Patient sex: F
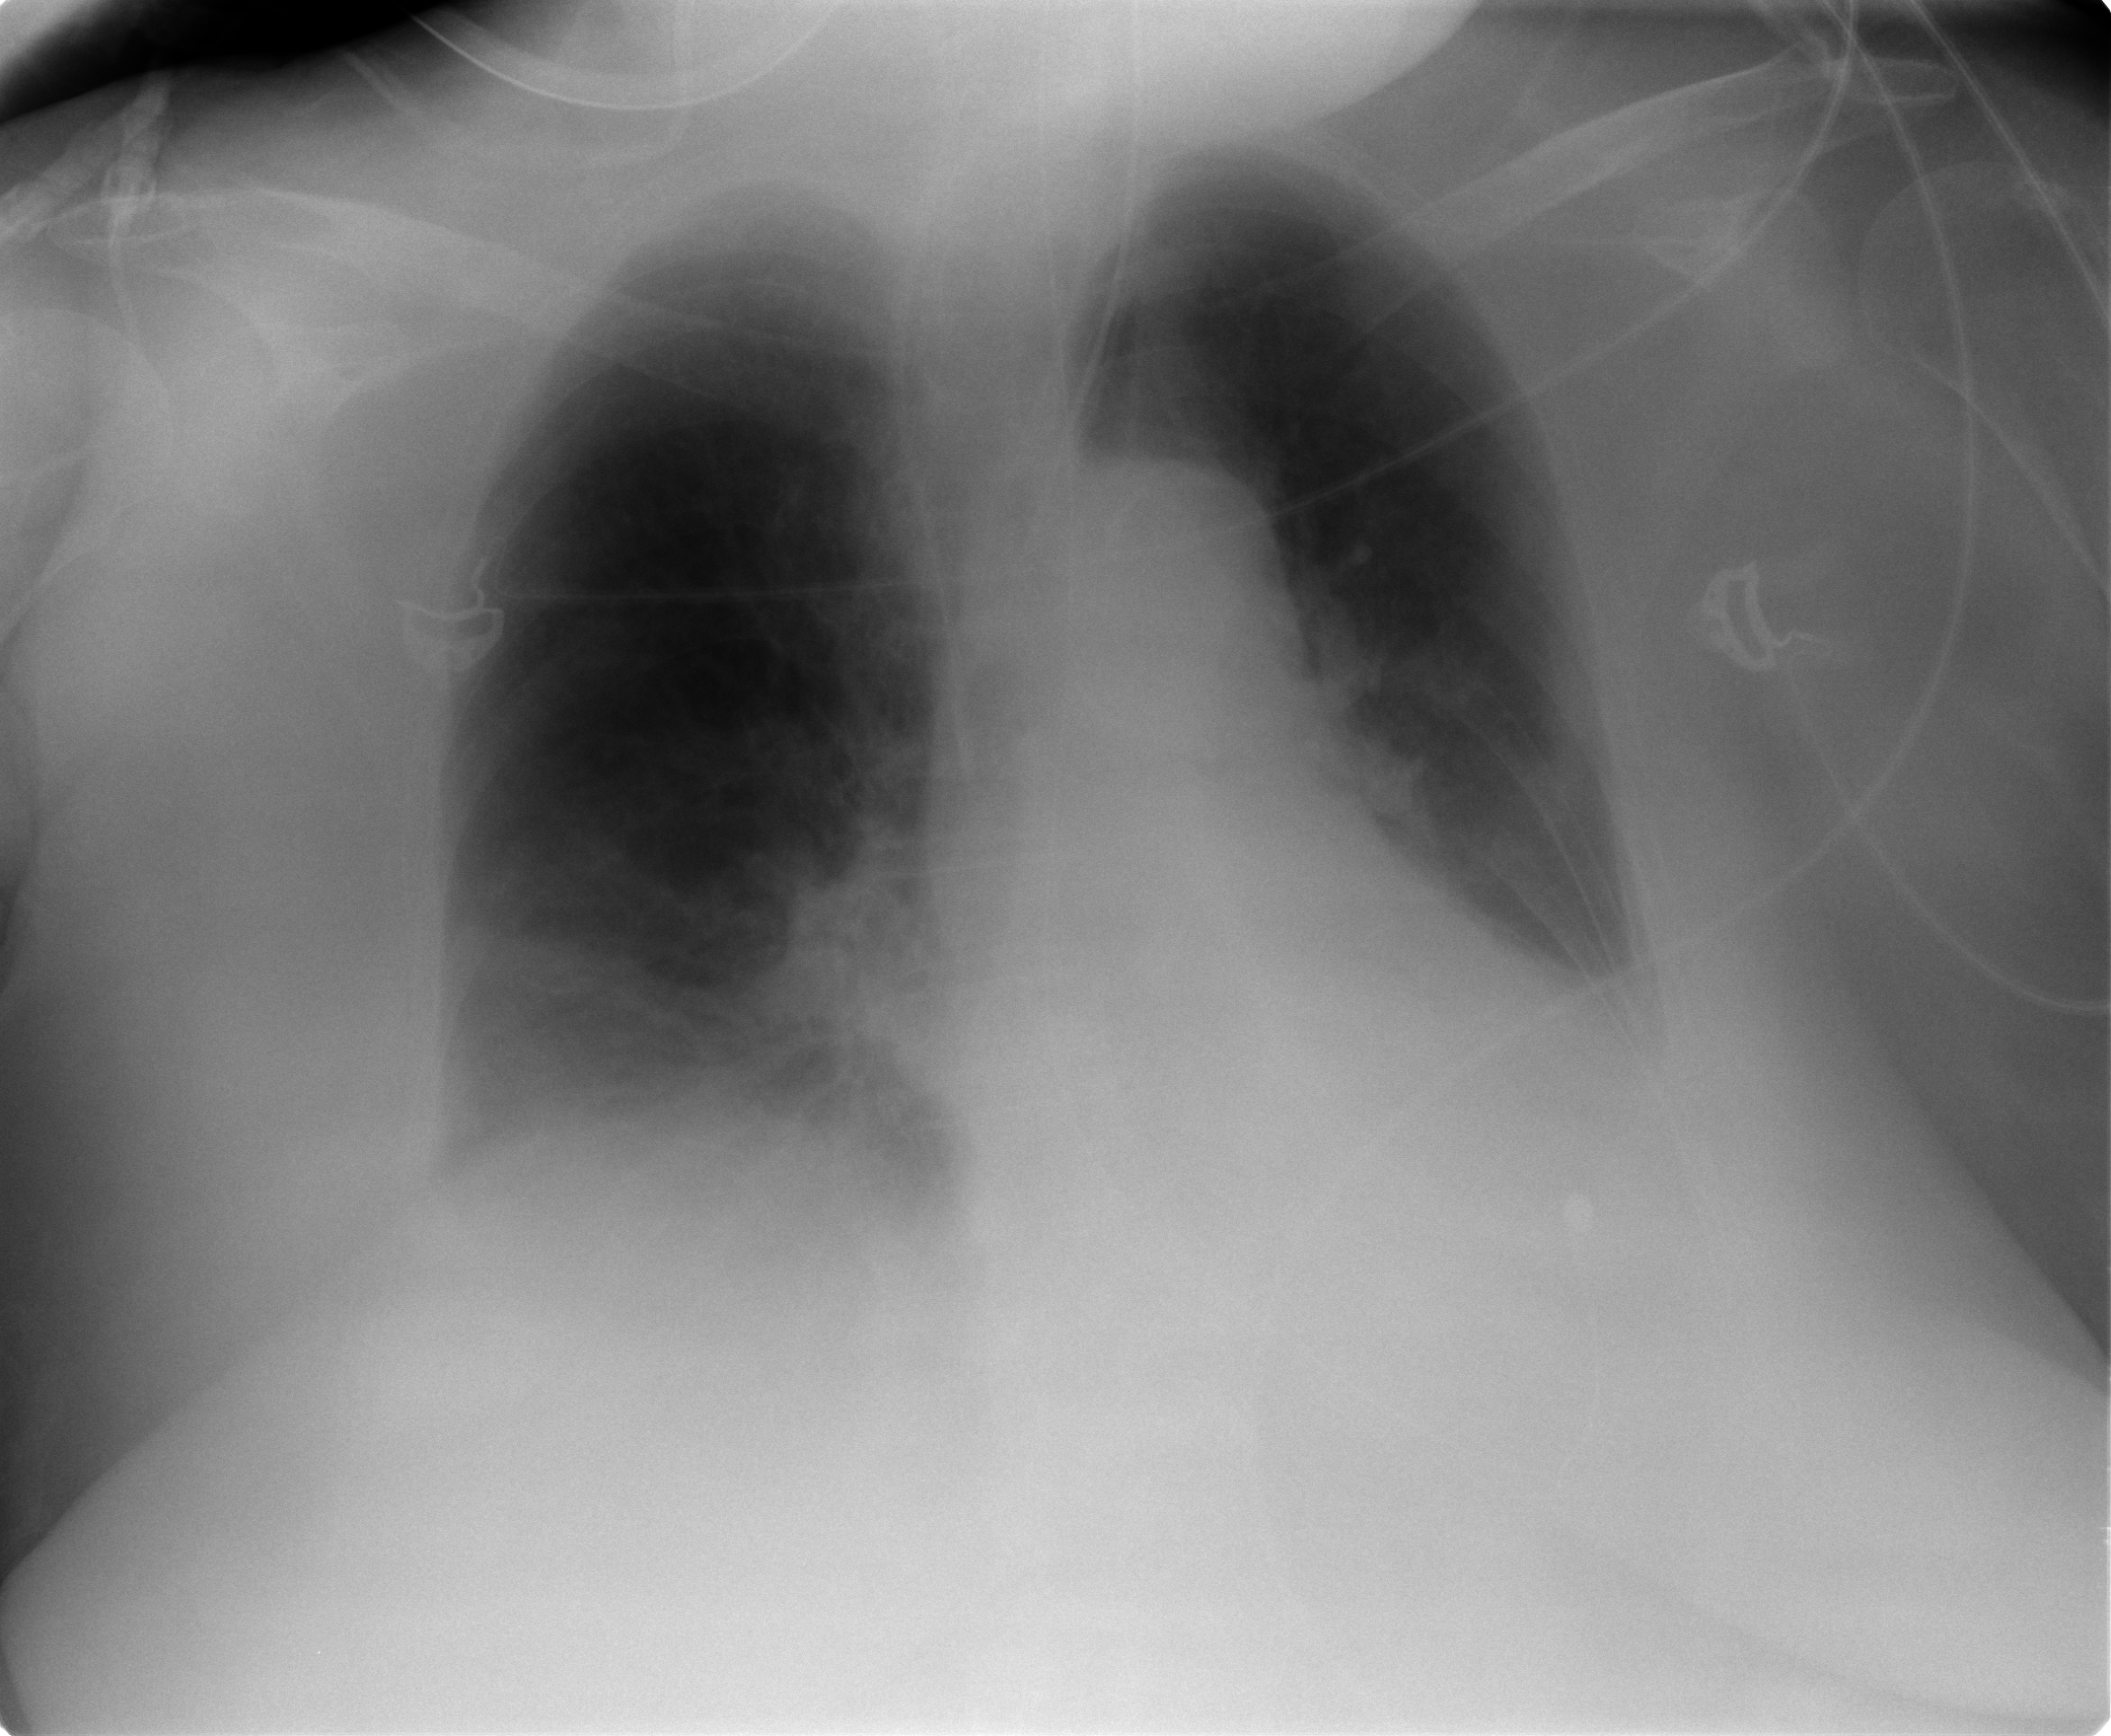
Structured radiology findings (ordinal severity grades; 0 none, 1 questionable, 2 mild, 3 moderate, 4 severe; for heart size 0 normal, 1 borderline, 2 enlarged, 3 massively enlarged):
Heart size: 0
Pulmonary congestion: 1
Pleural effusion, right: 2
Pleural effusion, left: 2
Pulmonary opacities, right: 1
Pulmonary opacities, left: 1
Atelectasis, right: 2
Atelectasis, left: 2